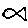
Label: fish